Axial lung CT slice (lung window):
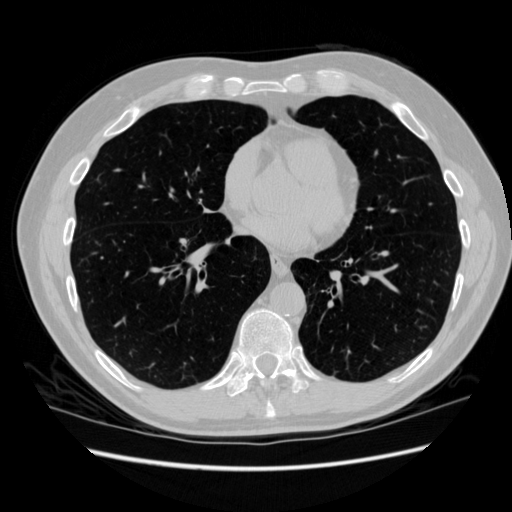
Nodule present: no